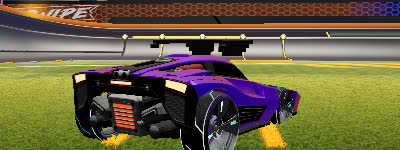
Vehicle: breakout